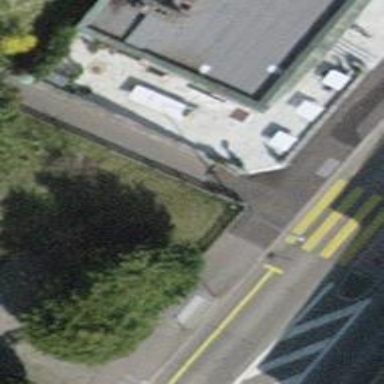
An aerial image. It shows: Double cycle barrier is in place.